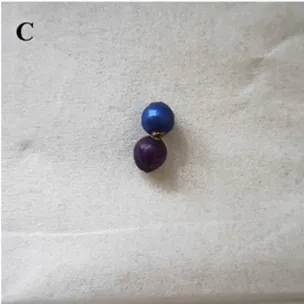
The blue and purple magnetic beads were magnetically attracted (C).
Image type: radiology (scintigraphy)